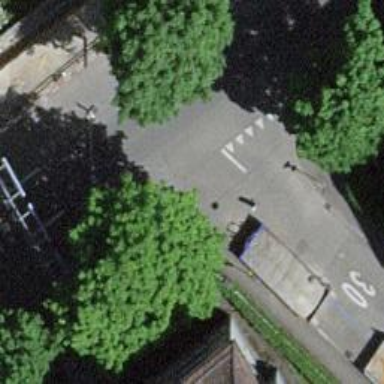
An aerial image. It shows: Unmarked crossing on the road.